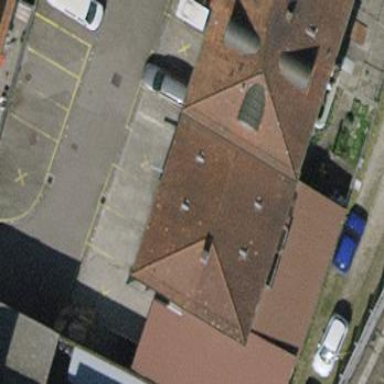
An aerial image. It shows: Hotel building.